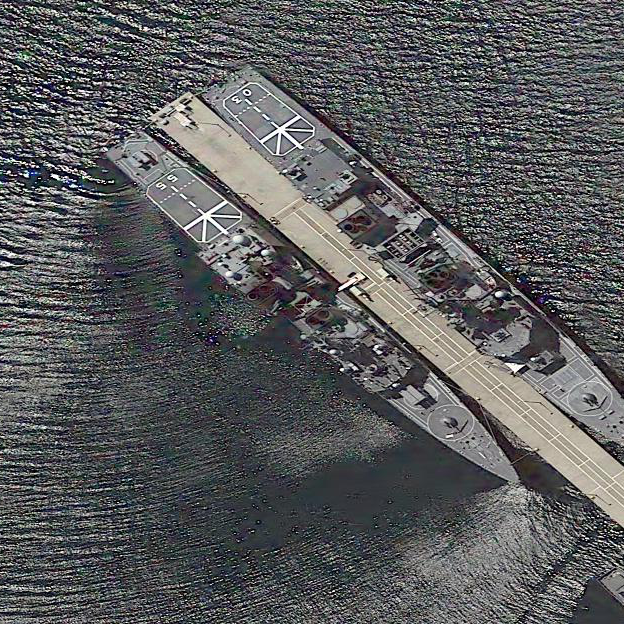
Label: cruiser